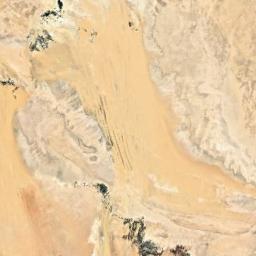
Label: desert